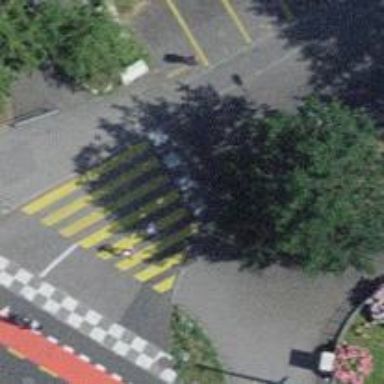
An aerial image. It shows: Zebra crossing on footway.